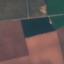
Label: AnnualCrop